Field crop: maize
Growth stage: 2
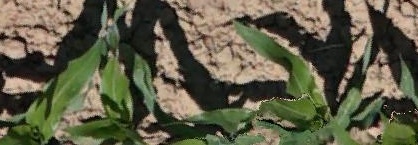
Species: maize